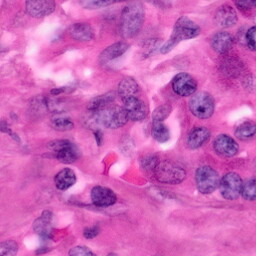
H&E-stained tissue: Pancreatic